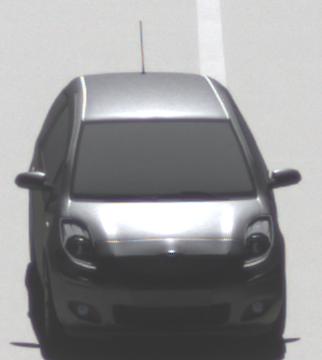
Make: Toyota
Model: Yaris 1.0
Detailed model: Yaris (XP13)
Model produced from: 2011/10
Model produced until: 2014/08
Doors: 3
Color: gray
Road condition: dry road
Daytime: midday
Contrast: high contrast